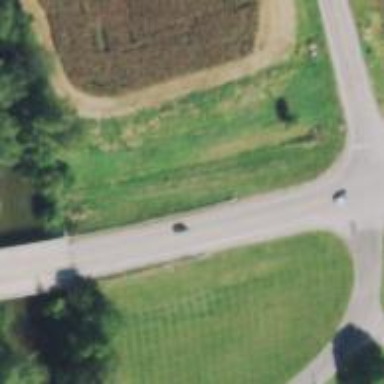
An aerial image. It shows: Secondary road.